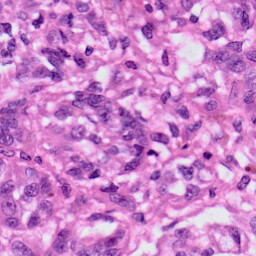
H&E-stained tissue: Skin